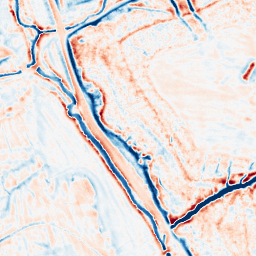
Category: edge_preserving
Decomposition family: bilateral
Decomposition parameters: d: 15
sigma_color: 75
sigma_space: 25
Upsampling method: linear_exact
Upsampling parameters: scale: 4
Upsampling scale: 4